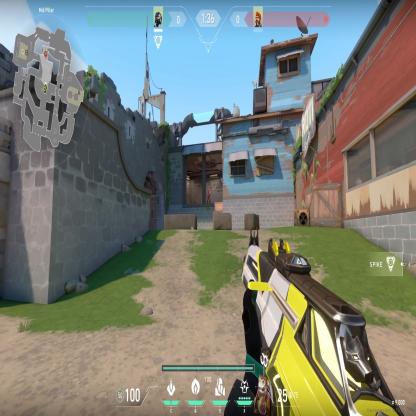
Label: enemy